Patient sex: M
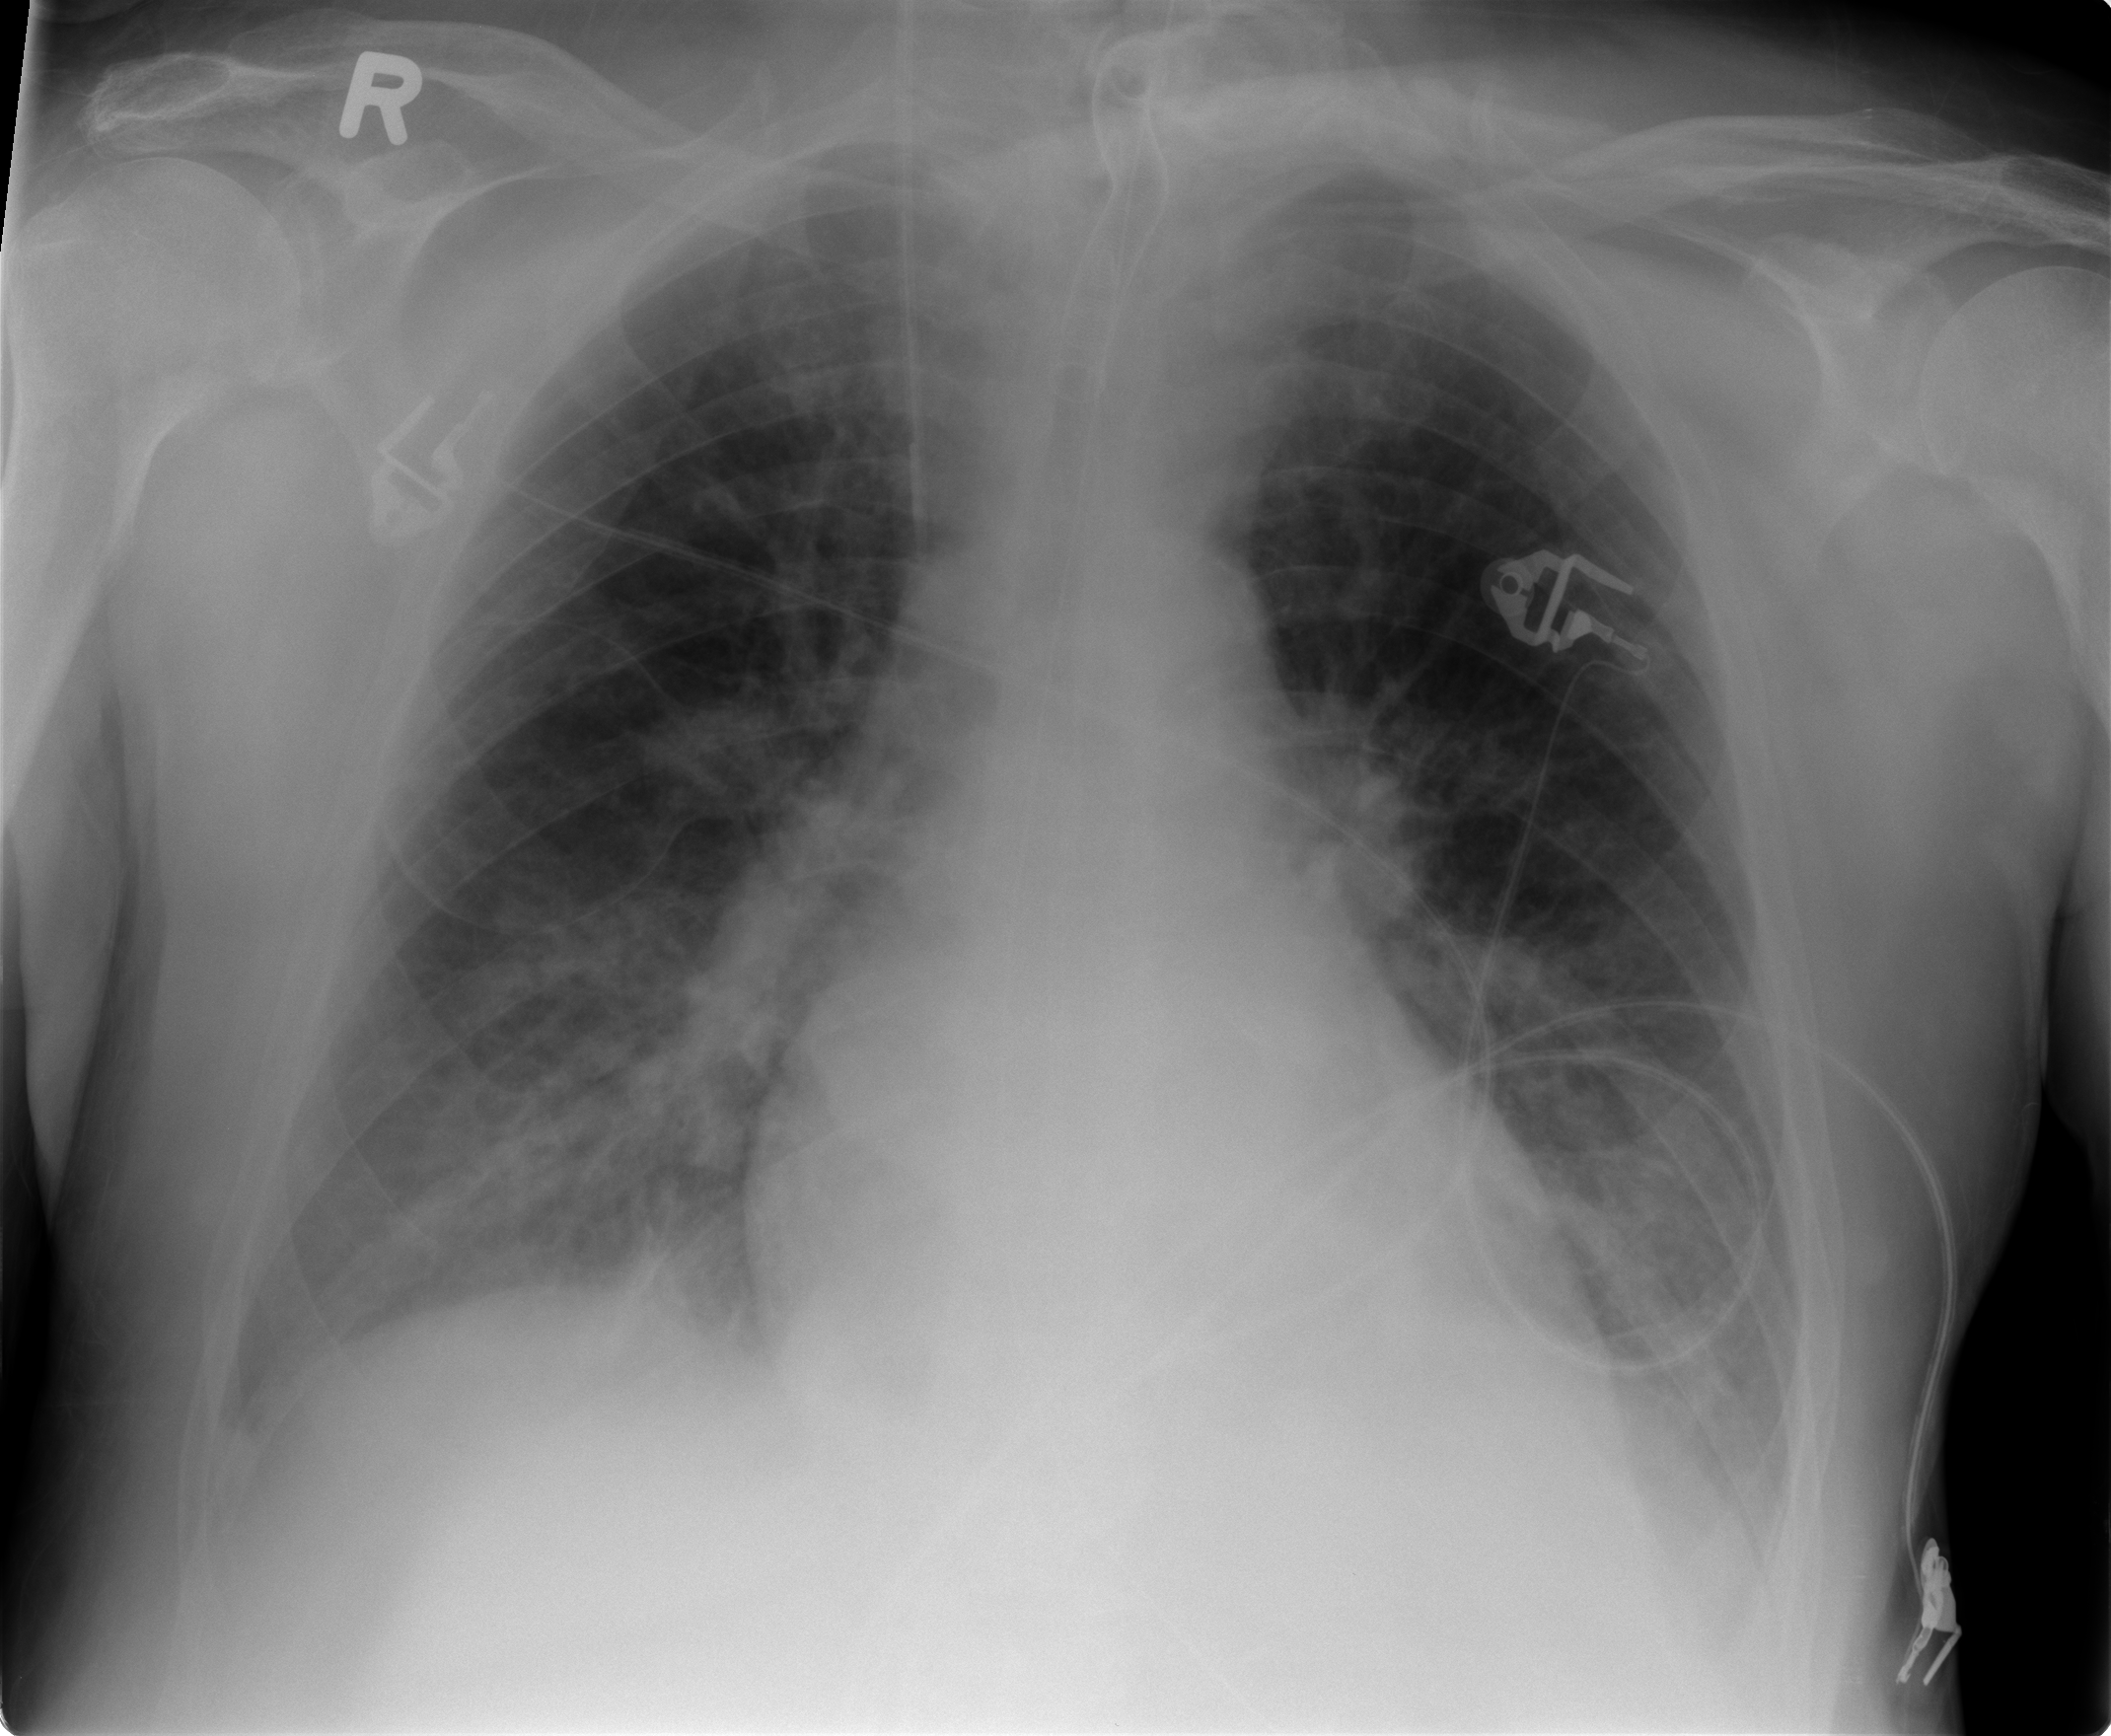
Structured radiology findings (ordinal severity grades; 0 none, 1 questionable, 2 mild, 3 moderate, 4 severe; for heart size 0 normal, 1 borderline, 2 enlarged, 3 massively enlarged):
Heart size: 1
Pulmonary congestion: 1
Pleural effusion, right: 1
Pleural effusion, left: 1
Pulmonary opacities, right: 1
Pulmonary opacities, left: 1
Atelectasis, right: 2
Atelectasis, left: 2